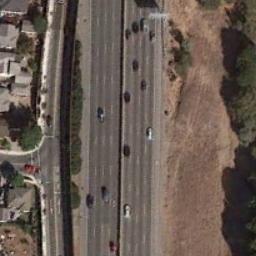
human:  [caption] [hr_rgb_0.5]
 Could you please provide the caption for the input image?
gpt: A straight freeway with a intersection is a residential area on one side and on the other side is wasteland .

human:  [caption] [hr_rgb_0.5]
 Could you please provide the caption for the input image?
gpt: The freeway is between some houses and the bare land with some cars .

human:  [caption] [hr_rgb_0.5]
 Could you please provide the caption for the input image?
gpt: A brown bare land beside the freeway .